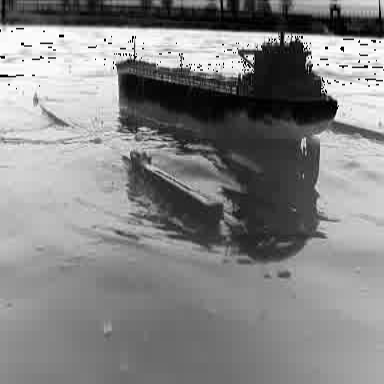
There is a liner in the infrared image.